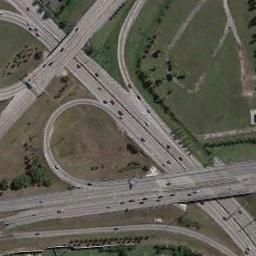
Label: overpass